Question: It looks like serverside cannot receive the passed values, requestVersion.Ping is empty.
'''
namespace Communication
{
public class DataForRequestVersion
{
public string Ping = "";
}
public class DataForResponseVersion
{
public string Pong = "";
public string Version = "";
}
}
[ServiceContract]
public interface IService
{
[OperationContract]
Communication.DataForResponseVersion Version(Communication.DataForRequestVersion requestVersion);
}
//Server
[ServiceBehavior(InstanceContextMode = InstanceContextMode.PerCall)]
public class ServiceImplementation : WCFSimple.Contract.IService
{
public Communication.DataForResponseVersion Version(Communication.DataForRequestVersion requestVersion)
{
//Here requestVersion.Ping is EMPTY
Communication.DataForResponseVersion responseVersion = new Communication.DataForResponseVersion();
responseVersion.Pong = requestVersion.Ping;
responseVersion.Version = "MyApp v" + Settings.version;
return responseVersion;
}
}
//Client makes a request here
Communication.DataForRequestVersion requestVersion = new Communication.DataForRequestVersion();
requestVersion.Ping = DateTime.Now.ToString(Settings.DayTimePreciseFormat);
//Here requestVersion.Ping has a value
Communication.DataForResponseVersion responseVersion =
Service.Version(requestVersion);
'''
What am I missing?
My application works very well, both sides communicate by passing custom data classes without any problem. However I tried to modify test client which one only sends-receives current time as string and made its parameter a bit complex; from string to custom data class. Main solution's application can send Version request and receive the answer. So I think my little test client got a problem.

Here is the <URL>:
Some moderator doesn't allow me to answer my own question, I don't know why, I found a very similar question and the guy answered his own too. To help others next time I'm explaining the reason; I used instead of creating ...And I fixed:
'''
//namespace Communication
public class Communication
'''
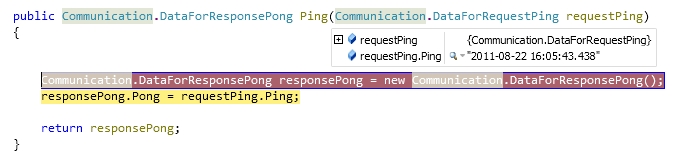
Answer: You need to label your request (and response) classes with the '[DataContract]' attribute, and their properties with the '[DataMember]' attribute:
'''
[DataContract]
public class DataForRequestVersion
{
[DataMember]
public string Ping = "";
}
'''